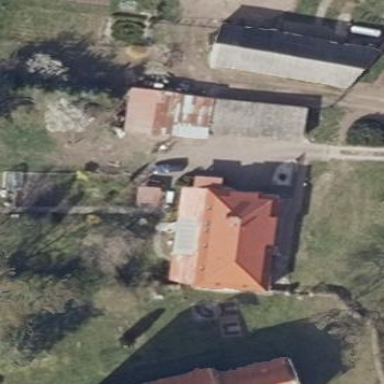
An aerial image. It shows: House with flat red roof.